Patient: sex M, age 53
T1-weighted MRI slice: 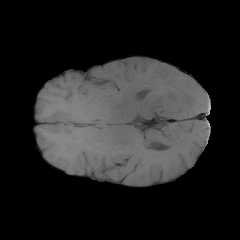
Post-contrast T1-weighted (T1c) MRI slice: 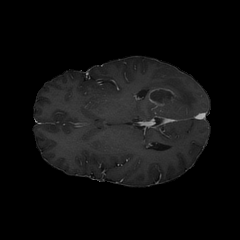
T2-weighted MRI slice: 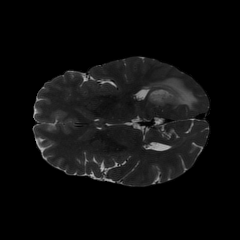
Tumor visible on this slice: yes
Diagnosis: Glioblastoma, IDH-wildtype
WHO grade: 4